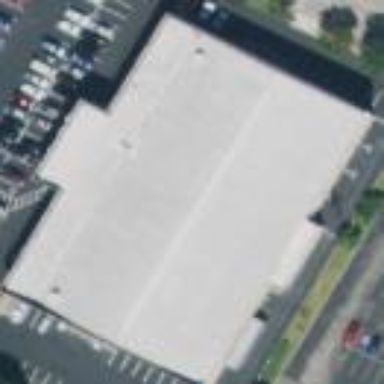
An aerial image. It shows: Building that houses bowling alley.